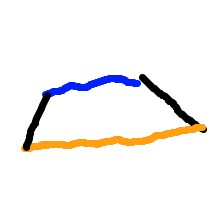
Shape: trapezoid